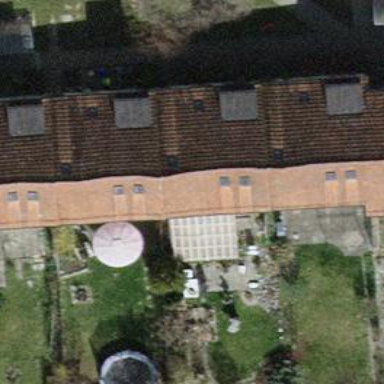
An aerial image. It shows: Terrace building with tiled roof.